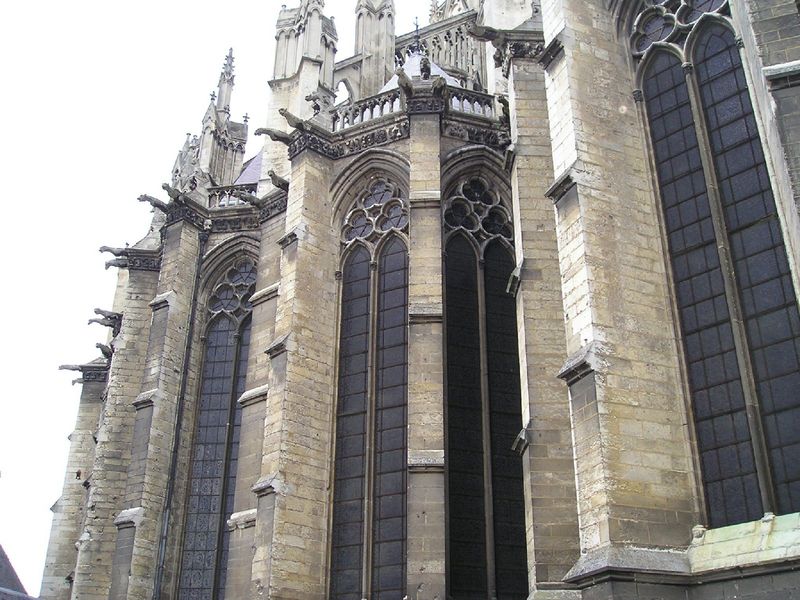
Titel: Kathedrale Notre-Dame von Amiens
Standort: Amiens (EU - F)
Schlagwörter: himmel, fenster, glas, paris, pfeiler, säulen, weiss, blüte, tiere, steine, kirche, gotik, mauer, farbe, pilaster, spitz, galerie, foto, dom, münster, photo, gotisch, kreuzgewölbe, chor, turmspitzen, streben, wasserspeier, maßwerk, notre dame, kirchenfenster, köln, ulm, straßburg, freiburg, wasserschlag, spizu, kathedrale, glasfenster